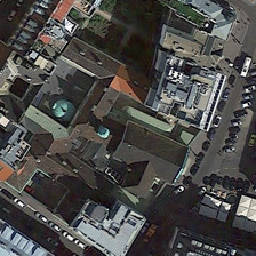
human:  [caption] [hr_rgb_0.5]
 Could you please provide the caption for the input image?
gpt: The parking lot is near the church.

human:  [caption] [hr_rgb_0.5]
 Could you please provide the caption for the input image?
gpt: It's a bustling neighborhood with a church.

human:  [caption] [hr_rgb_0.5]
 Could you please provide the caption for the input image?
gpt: a parking lot is near a church.

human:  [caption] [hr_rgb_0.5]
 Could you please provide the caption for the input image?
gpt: This is a busy block where the church stands.

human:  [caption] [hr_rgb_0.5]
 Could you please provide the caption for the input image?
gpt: Parking is near the church.